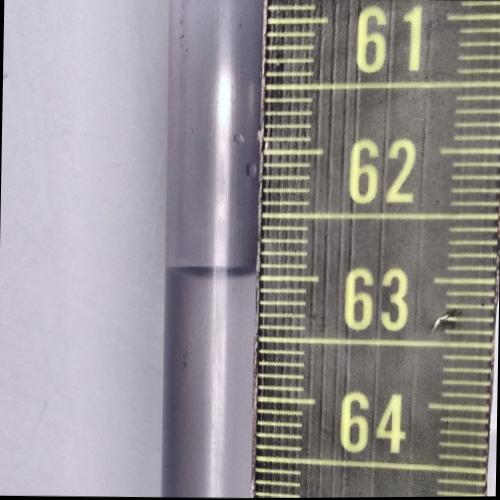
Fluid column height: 63.0 cm